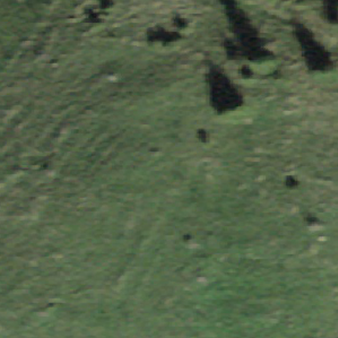
Label: other